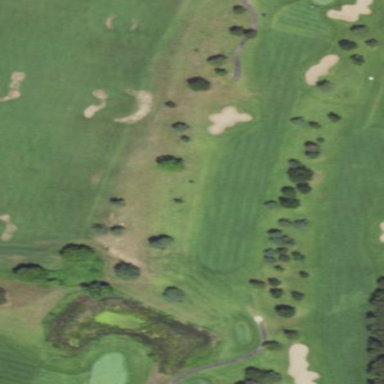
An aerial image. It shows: Rough grassy area used for golf.